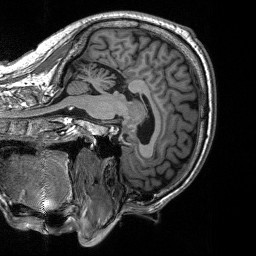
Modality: T1w
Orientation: sagittal
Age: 56
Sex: male
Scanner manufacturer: siemens
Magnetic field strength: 3 T
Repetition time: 2.53 s
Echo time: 0.00219 s